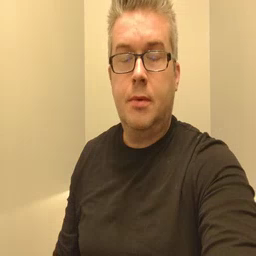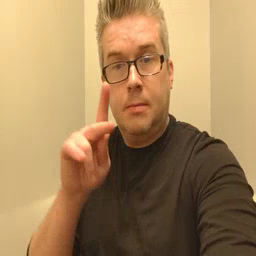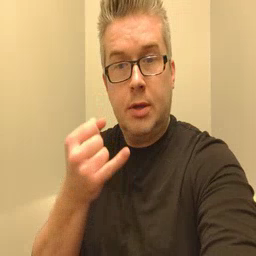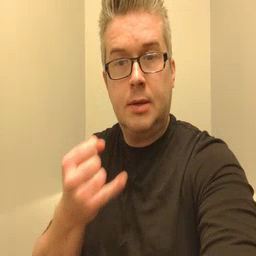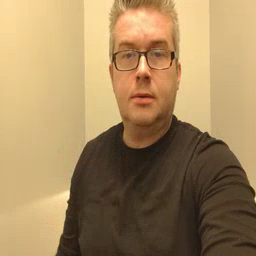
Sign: pajamas